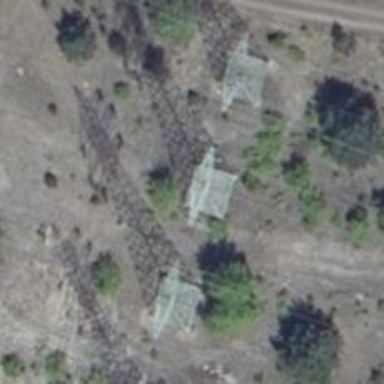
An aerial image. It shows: Power tower.